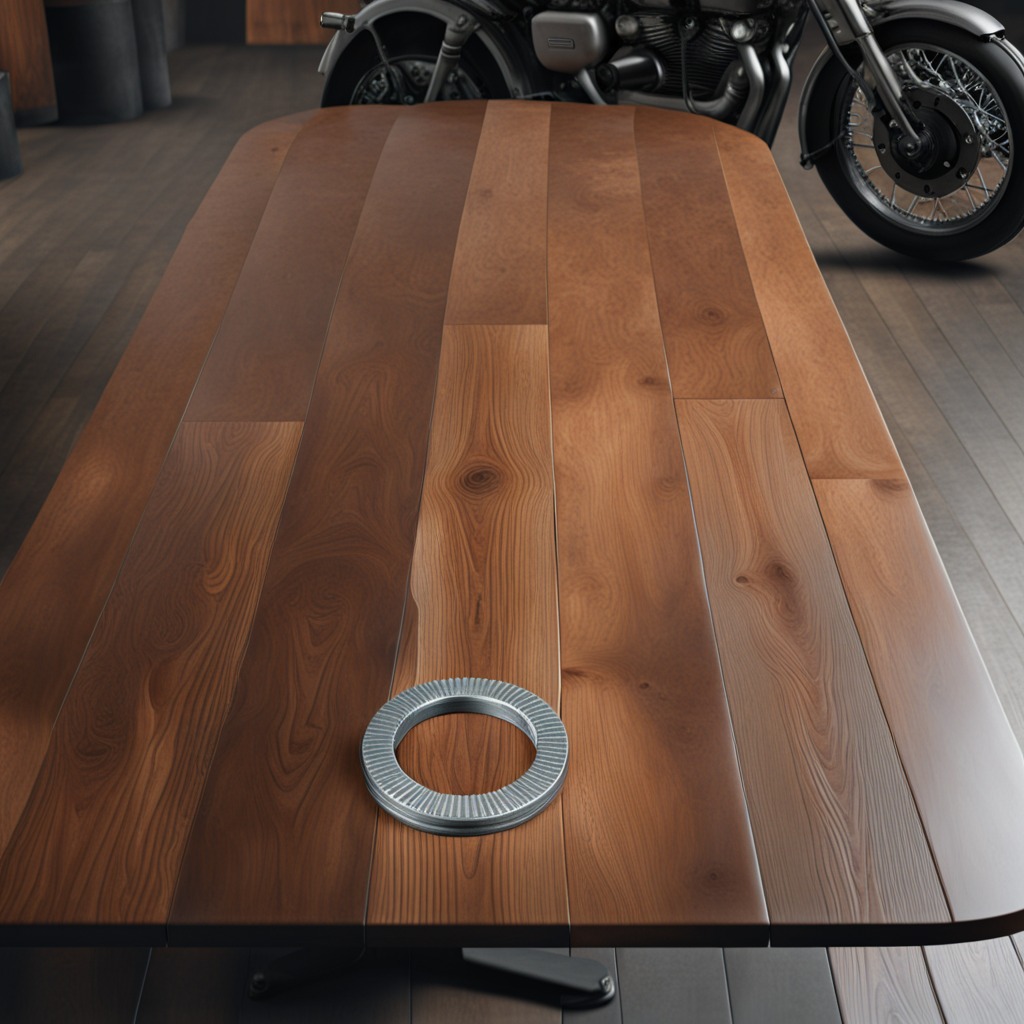
A flat metal washer is lying on the wooden table.